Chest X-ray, AP view. Patient: 54 years old, sex M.
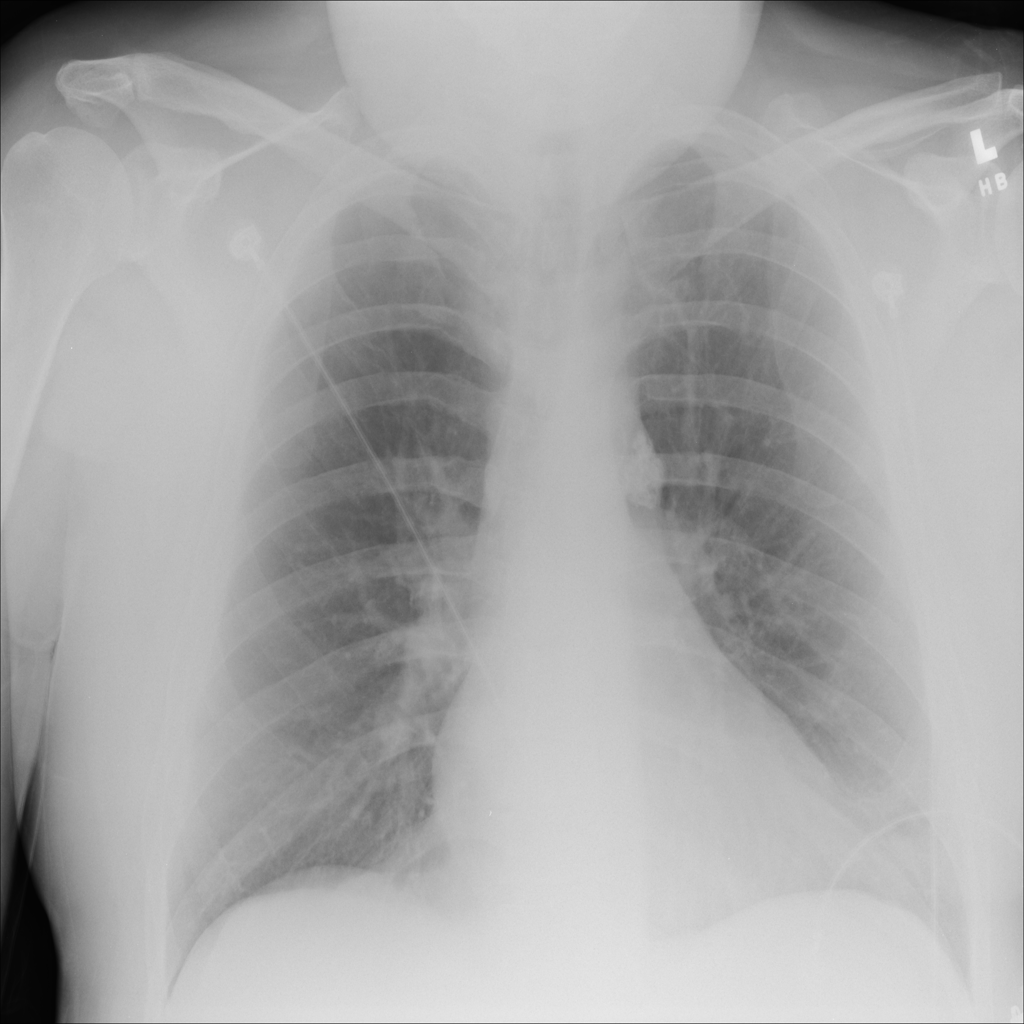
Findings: No Finding